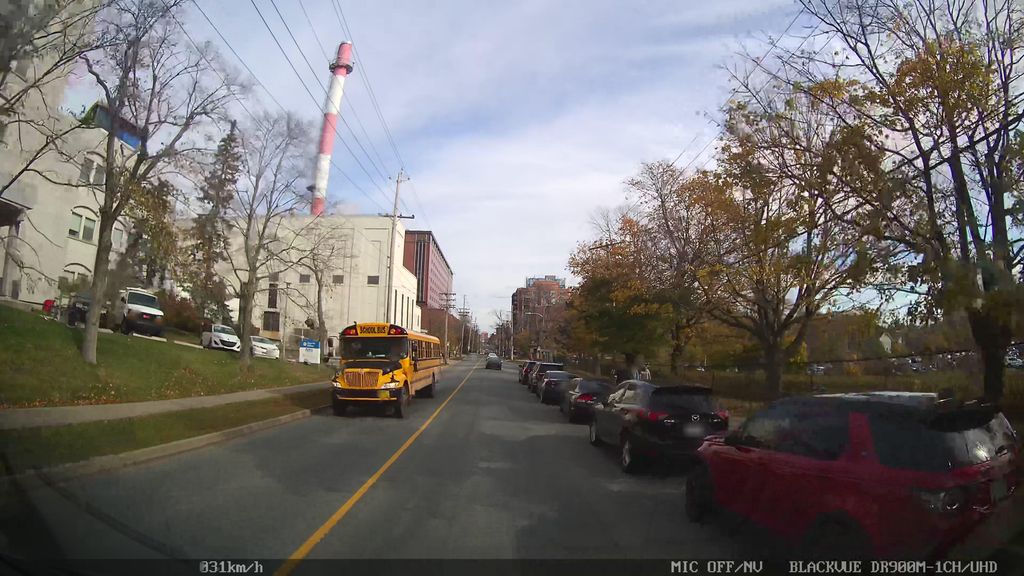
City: halifax